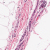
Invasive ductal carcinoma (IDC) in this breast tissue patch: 0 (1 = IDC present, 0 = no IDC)